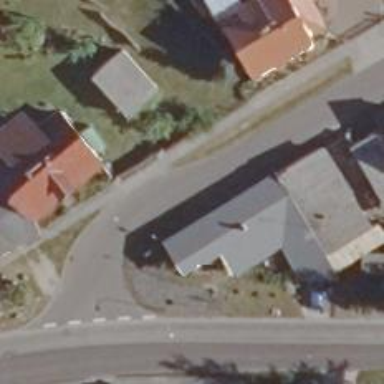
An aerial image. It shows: Asphalt road in residential area.